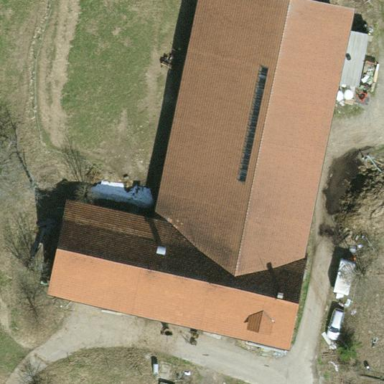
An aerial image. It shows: Farmyard area.